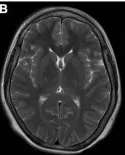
No abnormalities in the patient's brain MRI and magnetic resonance angiography (MRA). Axial T2-weighted images (T2WI).
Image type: radiology (mri)